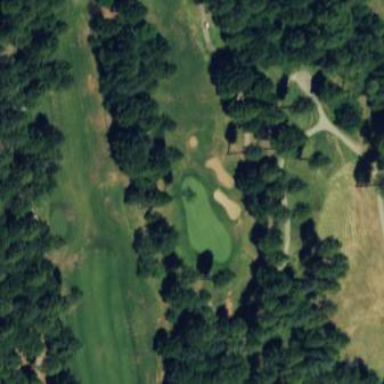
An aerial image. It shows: Rough area in golf course.